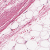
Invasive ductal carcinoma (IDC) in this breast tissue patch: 0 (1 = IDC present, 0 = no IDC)